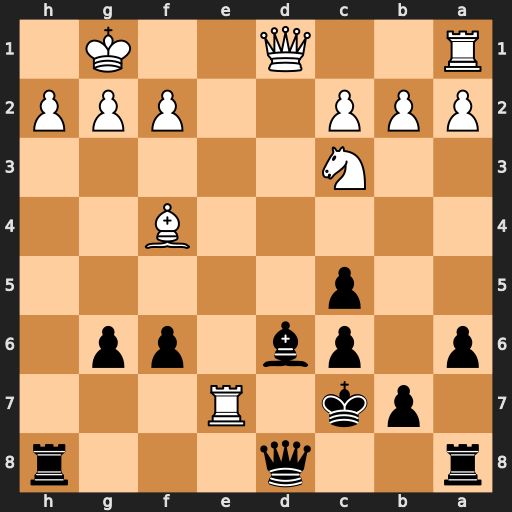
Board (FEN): r2q3r/1pk1R3/p1pb1pp1/2p5/5B2/2N5/PPP2PPP/R2Q2K1
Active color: b
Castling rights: -
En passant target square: -
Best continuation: Qxe7 Qxd6+ Qxd6 Bxd6+ Kxd6